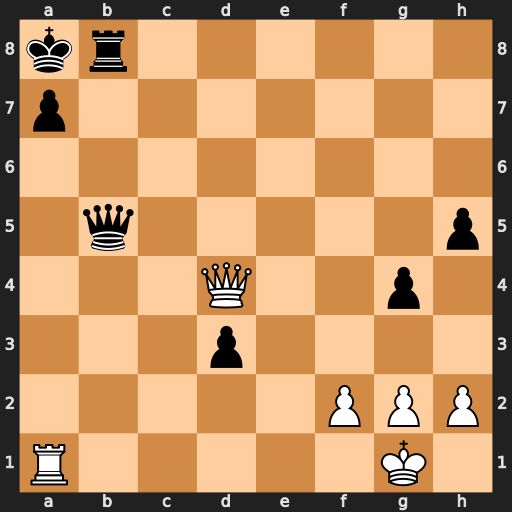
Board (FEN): kr6/p7/8/1q5p/3Q2p1/3p4/5PPP/R5K1
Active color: w
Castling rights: -
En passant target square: -
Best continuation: Rxa7#